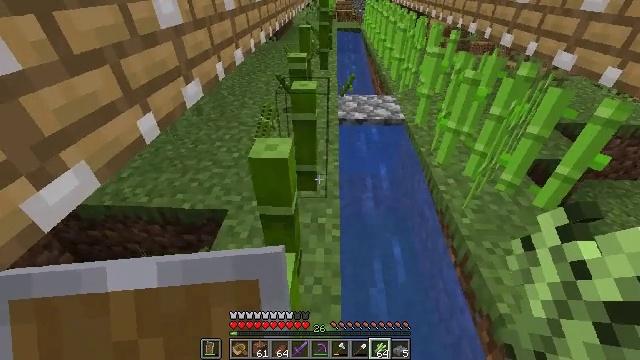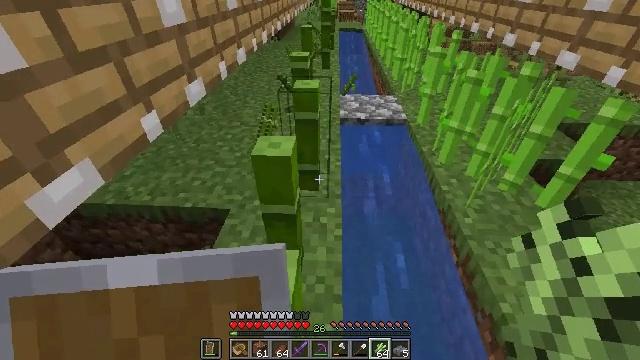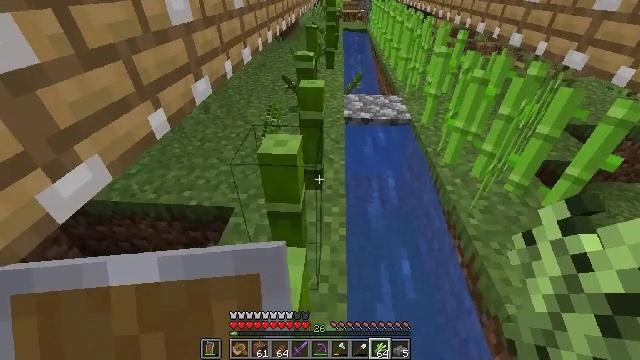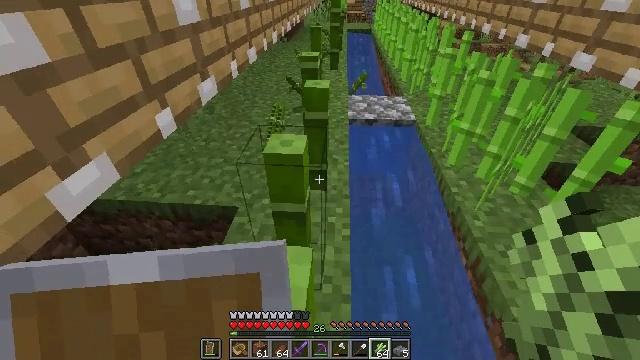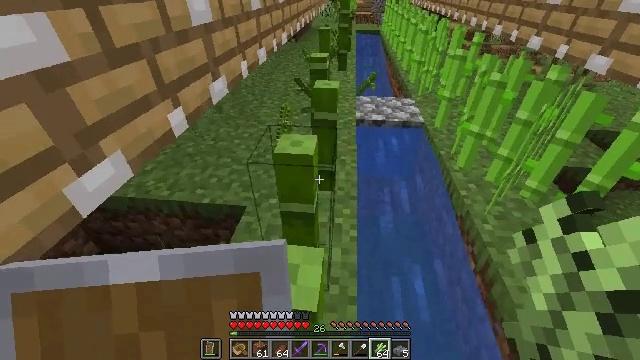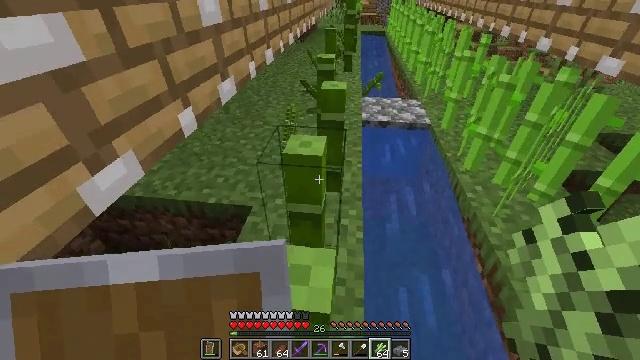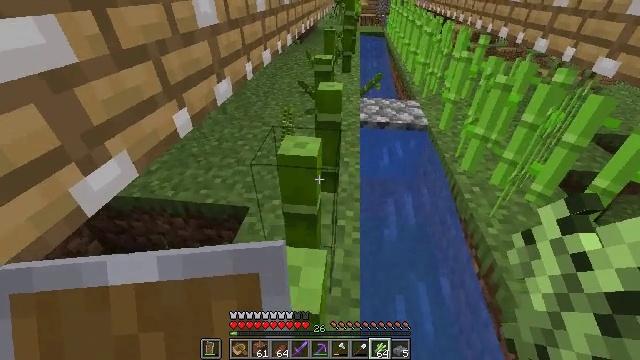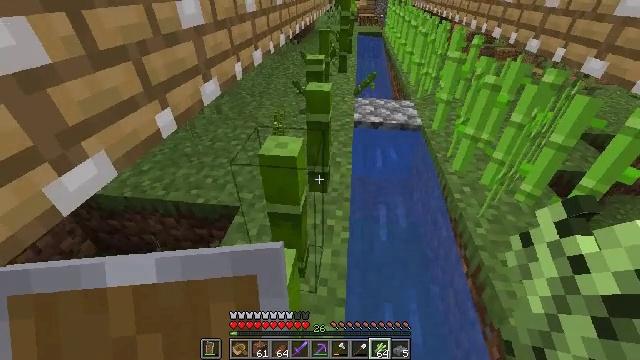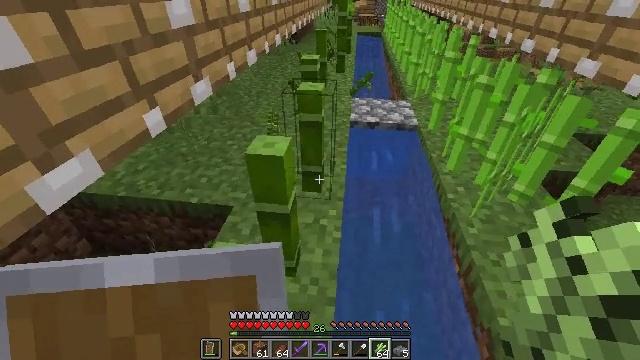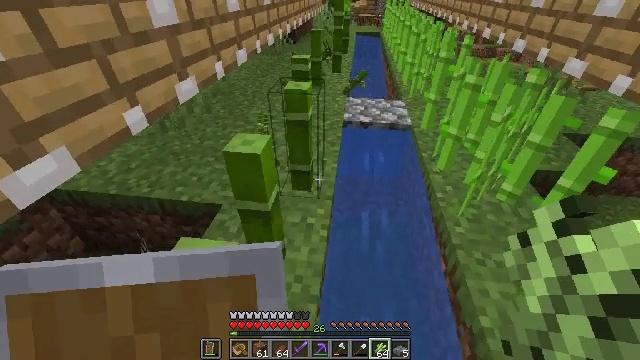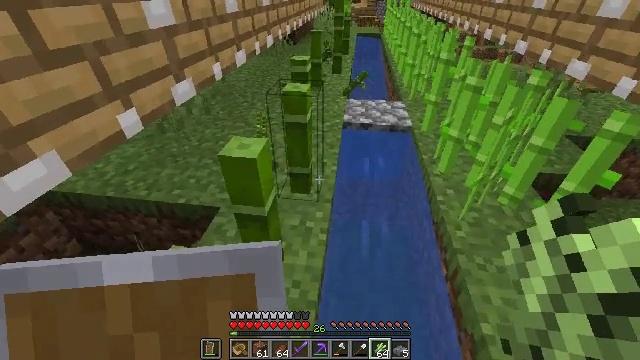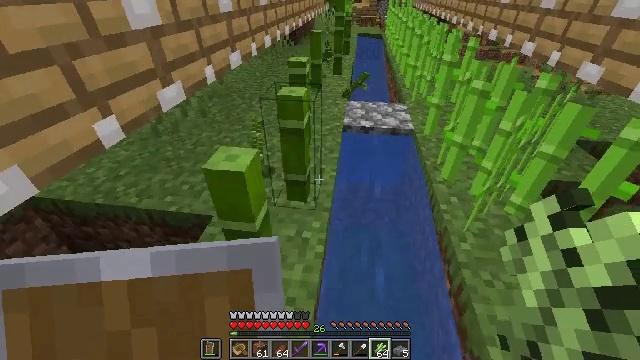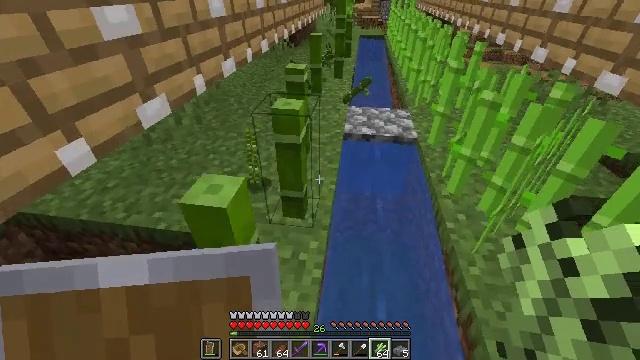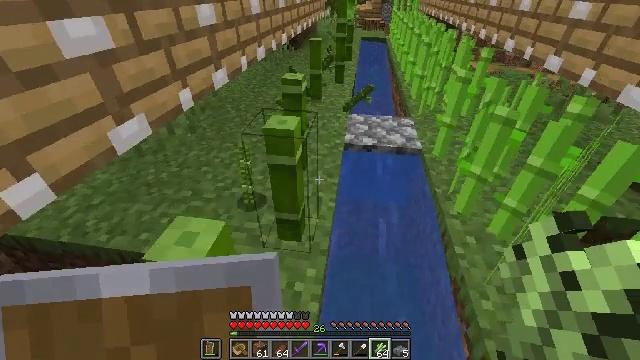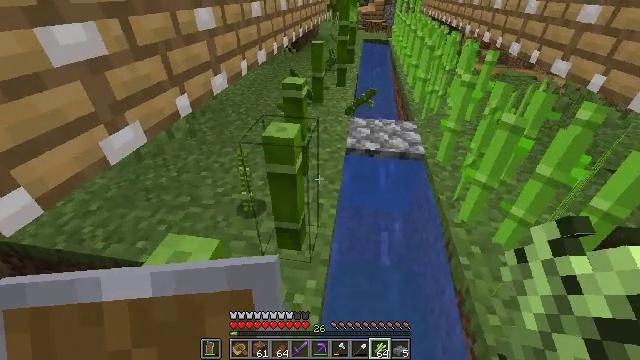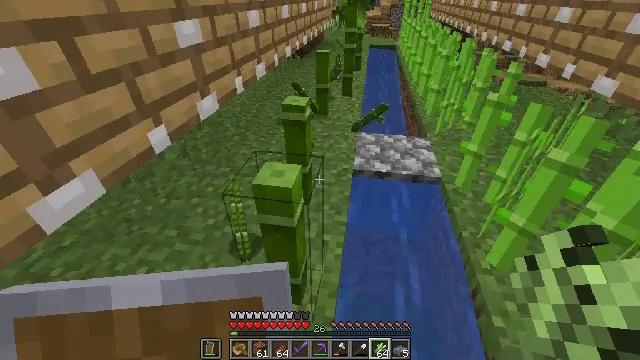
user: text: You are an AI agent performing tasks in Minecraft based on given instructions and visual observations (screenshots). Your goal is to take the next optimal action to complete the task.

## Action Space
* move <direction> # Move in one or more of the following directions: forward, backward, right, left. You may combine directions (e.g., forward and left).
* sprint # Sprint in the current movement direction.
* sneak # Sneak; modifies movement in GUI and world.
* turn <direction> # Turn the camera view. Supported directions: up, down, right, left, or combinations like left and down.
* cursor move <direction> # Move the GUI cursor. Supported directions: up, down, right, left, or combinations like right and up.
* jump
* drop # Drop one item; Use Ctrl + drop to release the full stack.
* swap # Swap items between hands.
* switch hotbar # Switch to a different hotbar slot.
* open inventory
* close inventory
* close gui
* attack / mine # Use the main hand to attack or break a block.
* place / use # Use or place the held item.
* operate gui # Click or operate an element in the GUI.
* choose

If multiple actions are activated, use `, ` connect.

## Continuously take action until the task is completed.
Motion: motion action
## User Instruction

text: Drop a bamboo.
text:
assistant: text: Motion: move forward
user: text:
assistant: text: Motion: move forward
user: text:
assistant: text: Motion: move forward
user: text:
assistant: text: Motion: move forward, turn left
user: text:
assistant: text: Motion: move forward
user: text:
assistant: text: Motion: move forward and move right
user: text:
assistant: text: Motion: move forward and move right
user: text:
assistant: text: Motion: move forward and move right
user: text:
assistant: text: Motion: move forward
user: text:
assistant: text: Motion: move forward
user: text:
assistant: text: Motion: move forward
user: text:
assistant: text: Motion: move forward
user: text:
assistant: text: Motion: move forward
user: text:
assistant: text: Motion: move forward
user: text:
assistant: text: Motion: move forward, turn left
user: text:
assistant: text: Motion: move forward
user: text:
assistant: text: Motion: move forward
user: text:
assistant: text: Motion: move forward
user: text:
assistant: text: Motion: move forward
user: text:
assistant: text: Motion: move forward
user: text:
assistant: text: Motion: move forward
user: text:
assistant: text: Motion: move forward
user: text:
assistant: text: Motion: move forward and move right
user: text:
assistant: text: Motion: move forward and move right
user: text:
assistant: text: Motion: move forward
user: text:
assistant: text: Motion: move forward
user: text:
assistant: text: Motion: move forward
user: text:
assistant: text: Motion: move forward
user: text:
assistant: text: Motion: move forward
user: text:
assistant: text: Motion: move forward and move right